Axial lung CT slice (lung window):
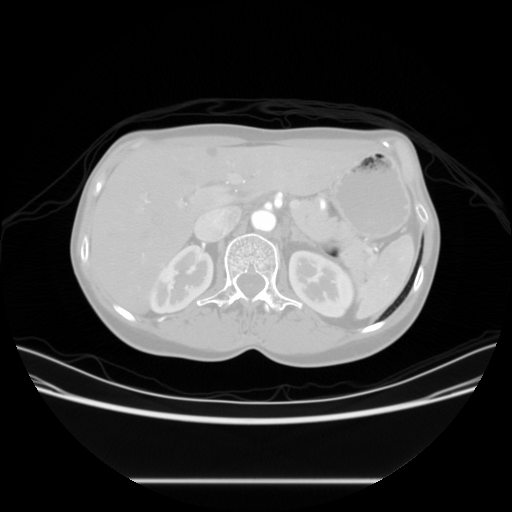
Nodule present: no